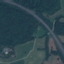
Land use / land cover: Highway